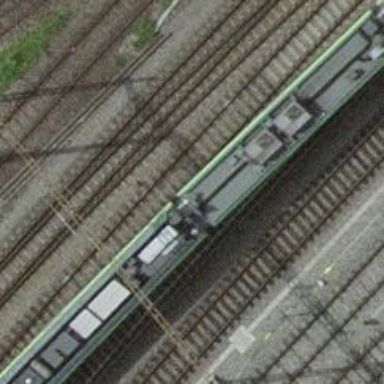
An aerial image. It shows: Single-track electrified railway with contact line.